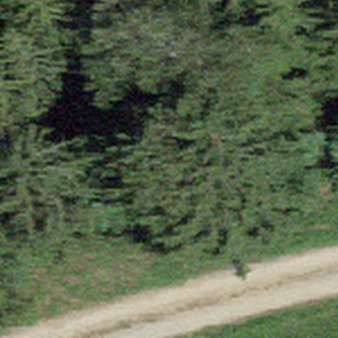
Label: other